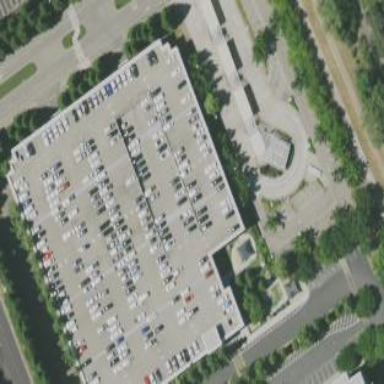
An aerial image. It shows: Rooftop parking area.